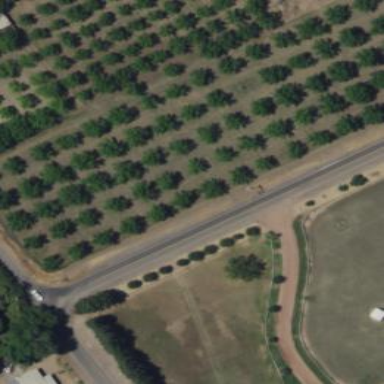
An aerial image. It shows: Orchard.